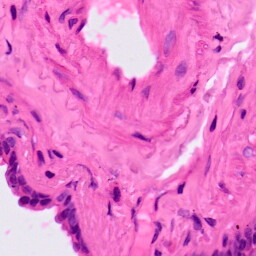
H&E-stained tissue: Lung